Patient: sex F, age 47
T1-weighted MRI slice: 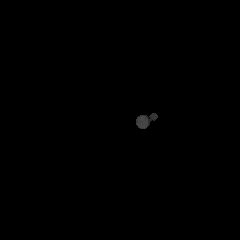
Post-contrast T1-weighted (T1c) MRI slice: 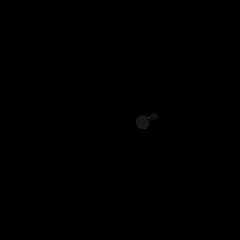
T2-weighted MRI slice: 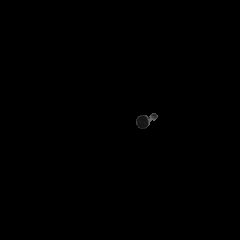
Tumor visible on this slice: no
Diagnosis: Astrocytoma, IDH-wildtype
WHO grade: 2